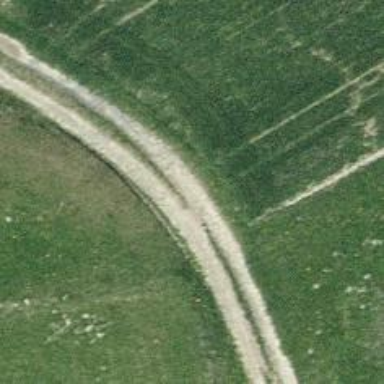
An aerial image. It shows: Track road with grade4 tracktype.